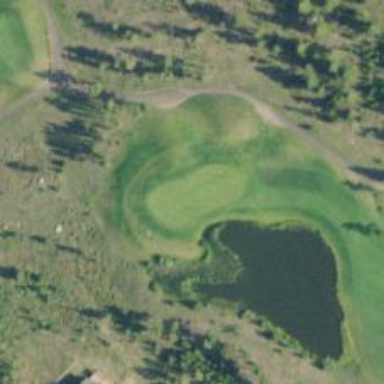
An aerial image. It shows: Golf hole.